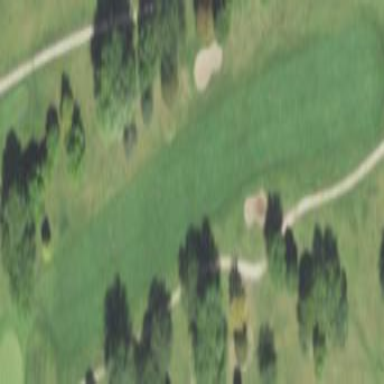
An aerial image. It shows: Grassy area designated as golf fairway.